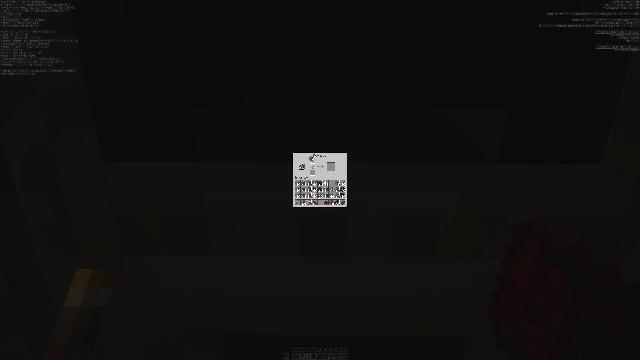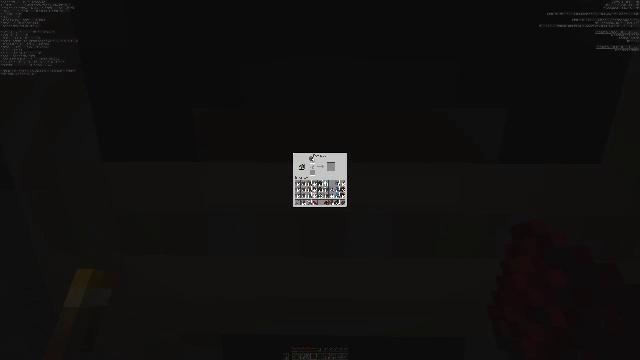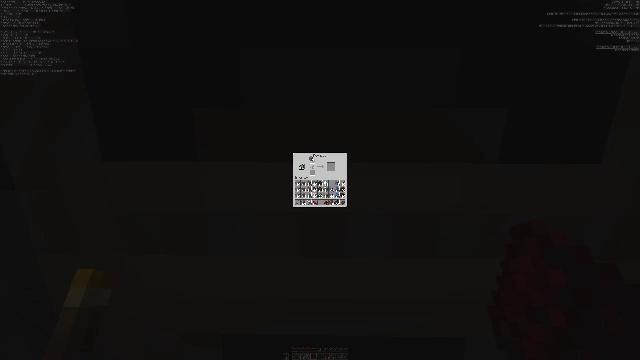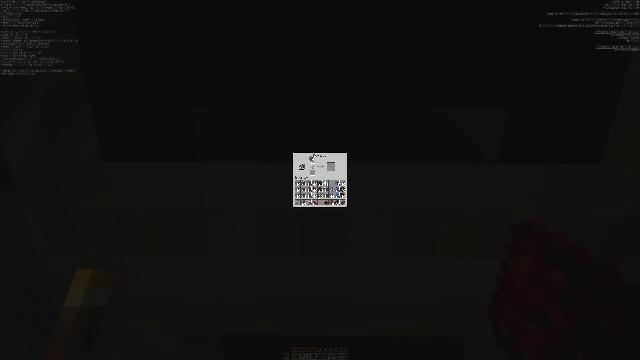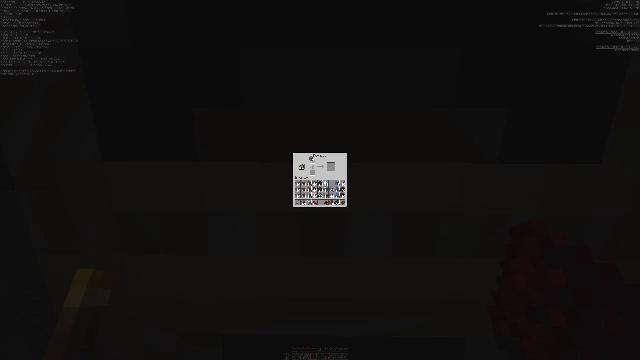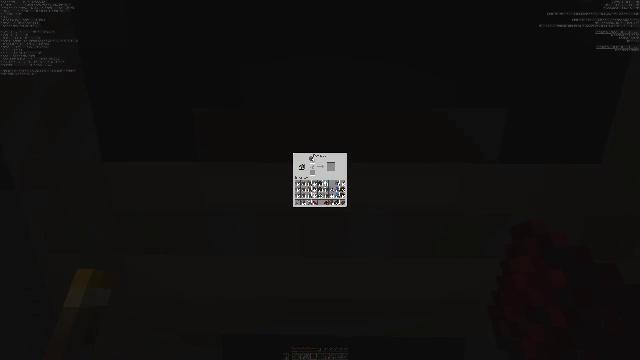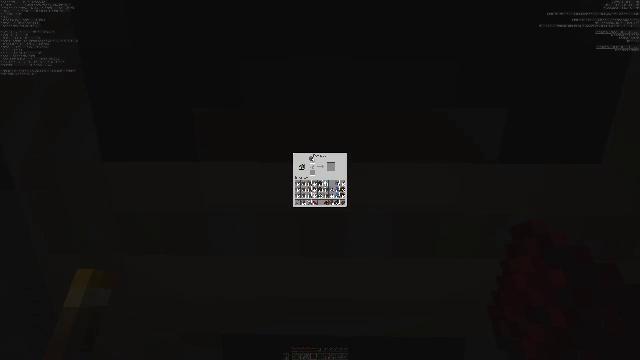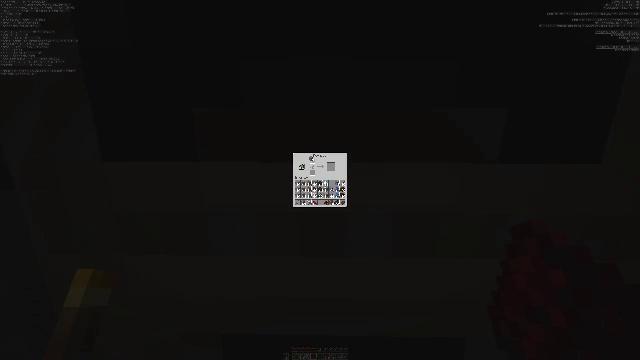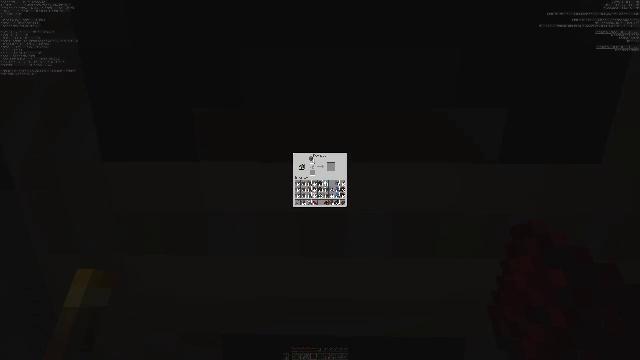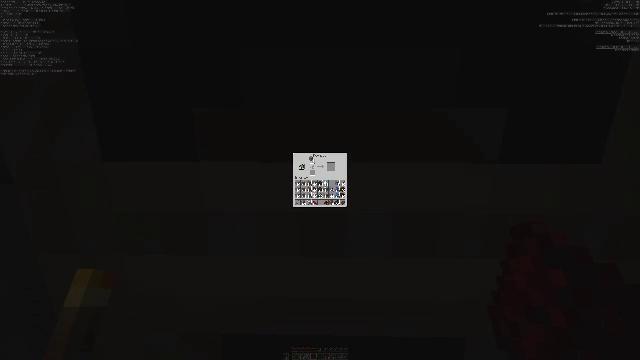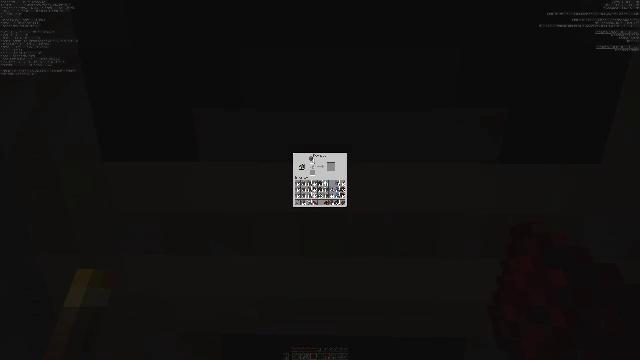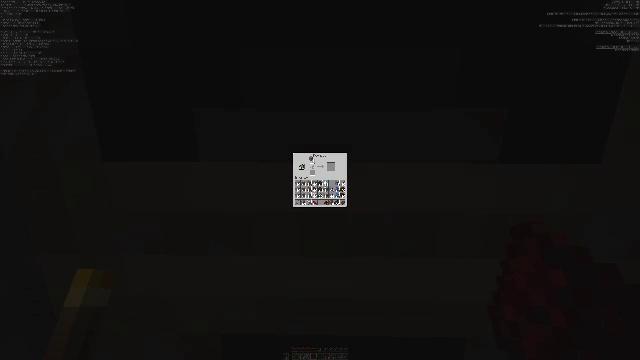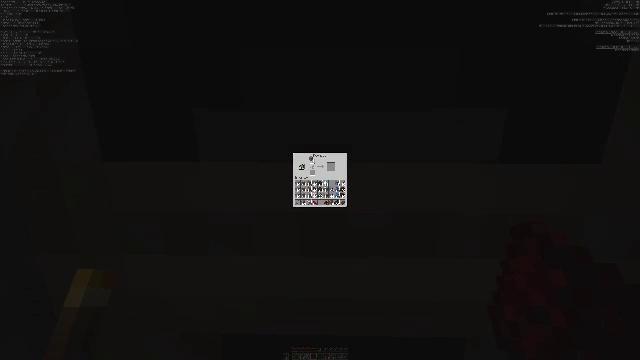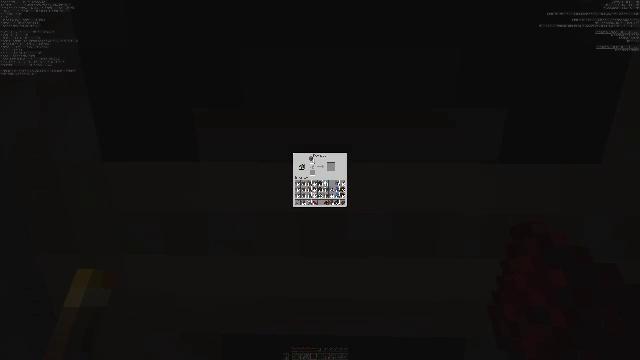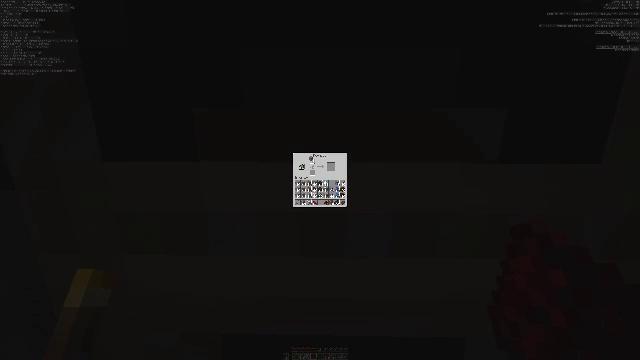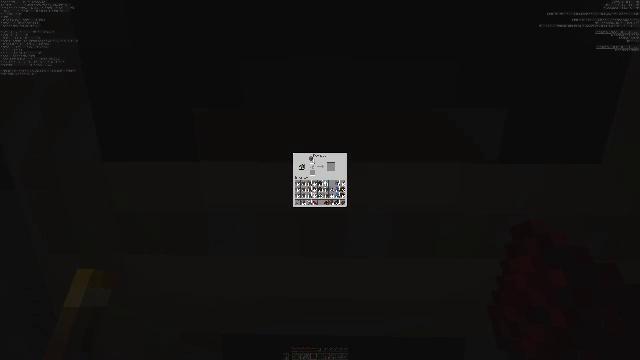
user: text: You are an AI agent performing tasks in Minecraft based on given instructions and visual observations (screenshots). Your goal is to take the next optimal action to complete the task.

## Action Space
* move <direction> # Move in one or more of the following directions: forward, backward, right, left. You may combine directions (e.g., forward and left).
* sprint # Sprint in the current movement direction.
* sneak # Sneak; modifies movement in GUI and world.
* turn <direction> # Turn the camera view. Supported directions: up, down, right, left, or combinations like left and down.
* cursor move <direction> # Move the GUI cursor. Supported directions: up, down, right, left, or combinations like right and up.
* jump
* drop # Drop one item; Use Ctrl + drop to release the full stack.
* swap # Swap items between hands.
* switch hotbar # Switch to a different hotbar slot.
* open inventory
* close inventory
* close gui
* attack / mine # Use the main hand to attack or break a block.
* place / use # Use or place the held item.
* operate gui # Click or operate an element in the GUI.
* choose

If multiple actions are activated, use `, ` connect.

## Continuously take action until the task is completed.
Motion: motion action
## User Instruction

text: Craft an iron ingot by smelting iron ore.
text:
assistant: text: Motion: no_op
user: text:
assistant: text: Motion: no_op
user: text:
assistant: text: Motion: no_op
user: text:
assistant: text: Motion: no_op
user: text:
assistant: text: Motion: use / place
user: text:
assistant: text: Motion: use / place
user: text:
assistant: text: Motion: use / place
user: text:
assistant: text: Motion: no_op
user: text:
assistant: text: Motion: no_op
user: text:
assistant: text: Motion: no_op
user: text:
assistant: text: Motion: no_op
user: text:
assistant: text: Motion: use / place
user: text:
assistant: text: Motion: use / place
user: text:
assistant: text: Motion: use / place
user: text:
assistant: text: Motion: use / place
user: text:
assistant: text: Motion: turn right and down
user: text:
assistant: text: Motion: turn right and down
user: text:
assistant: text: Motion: turn right and down
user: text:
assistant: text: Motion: turn right and down
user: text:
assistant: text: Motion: turn right
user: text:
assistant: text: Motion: no_op
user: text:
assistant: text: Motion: turn left
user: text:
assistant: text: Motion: turn left
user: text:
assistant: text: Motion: turn left
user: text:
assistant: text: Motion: turn up
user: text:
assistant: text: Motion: turn left
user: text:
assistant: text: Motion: no_op
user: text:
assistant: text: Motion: no_op
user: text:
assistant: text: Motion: no_op
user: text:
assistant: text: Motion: no_op